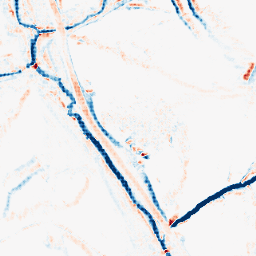
Category: morphological
Decomposition family: morphological_diamond
Decomposition parameters: operation: average
radius: 5
Upsampling method: sinc_hamming
Upsampling parameters: scale: 4
kernel_size: 4
Upsampling scale: 4